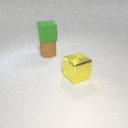
large brown rubber cylinder below large green rubber cube